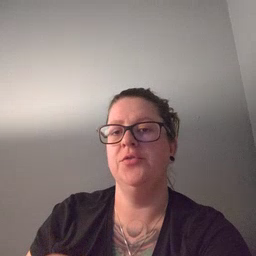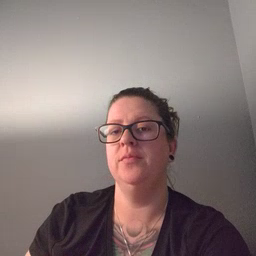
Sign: chair